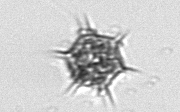
Label: Dictyocha